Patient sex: M
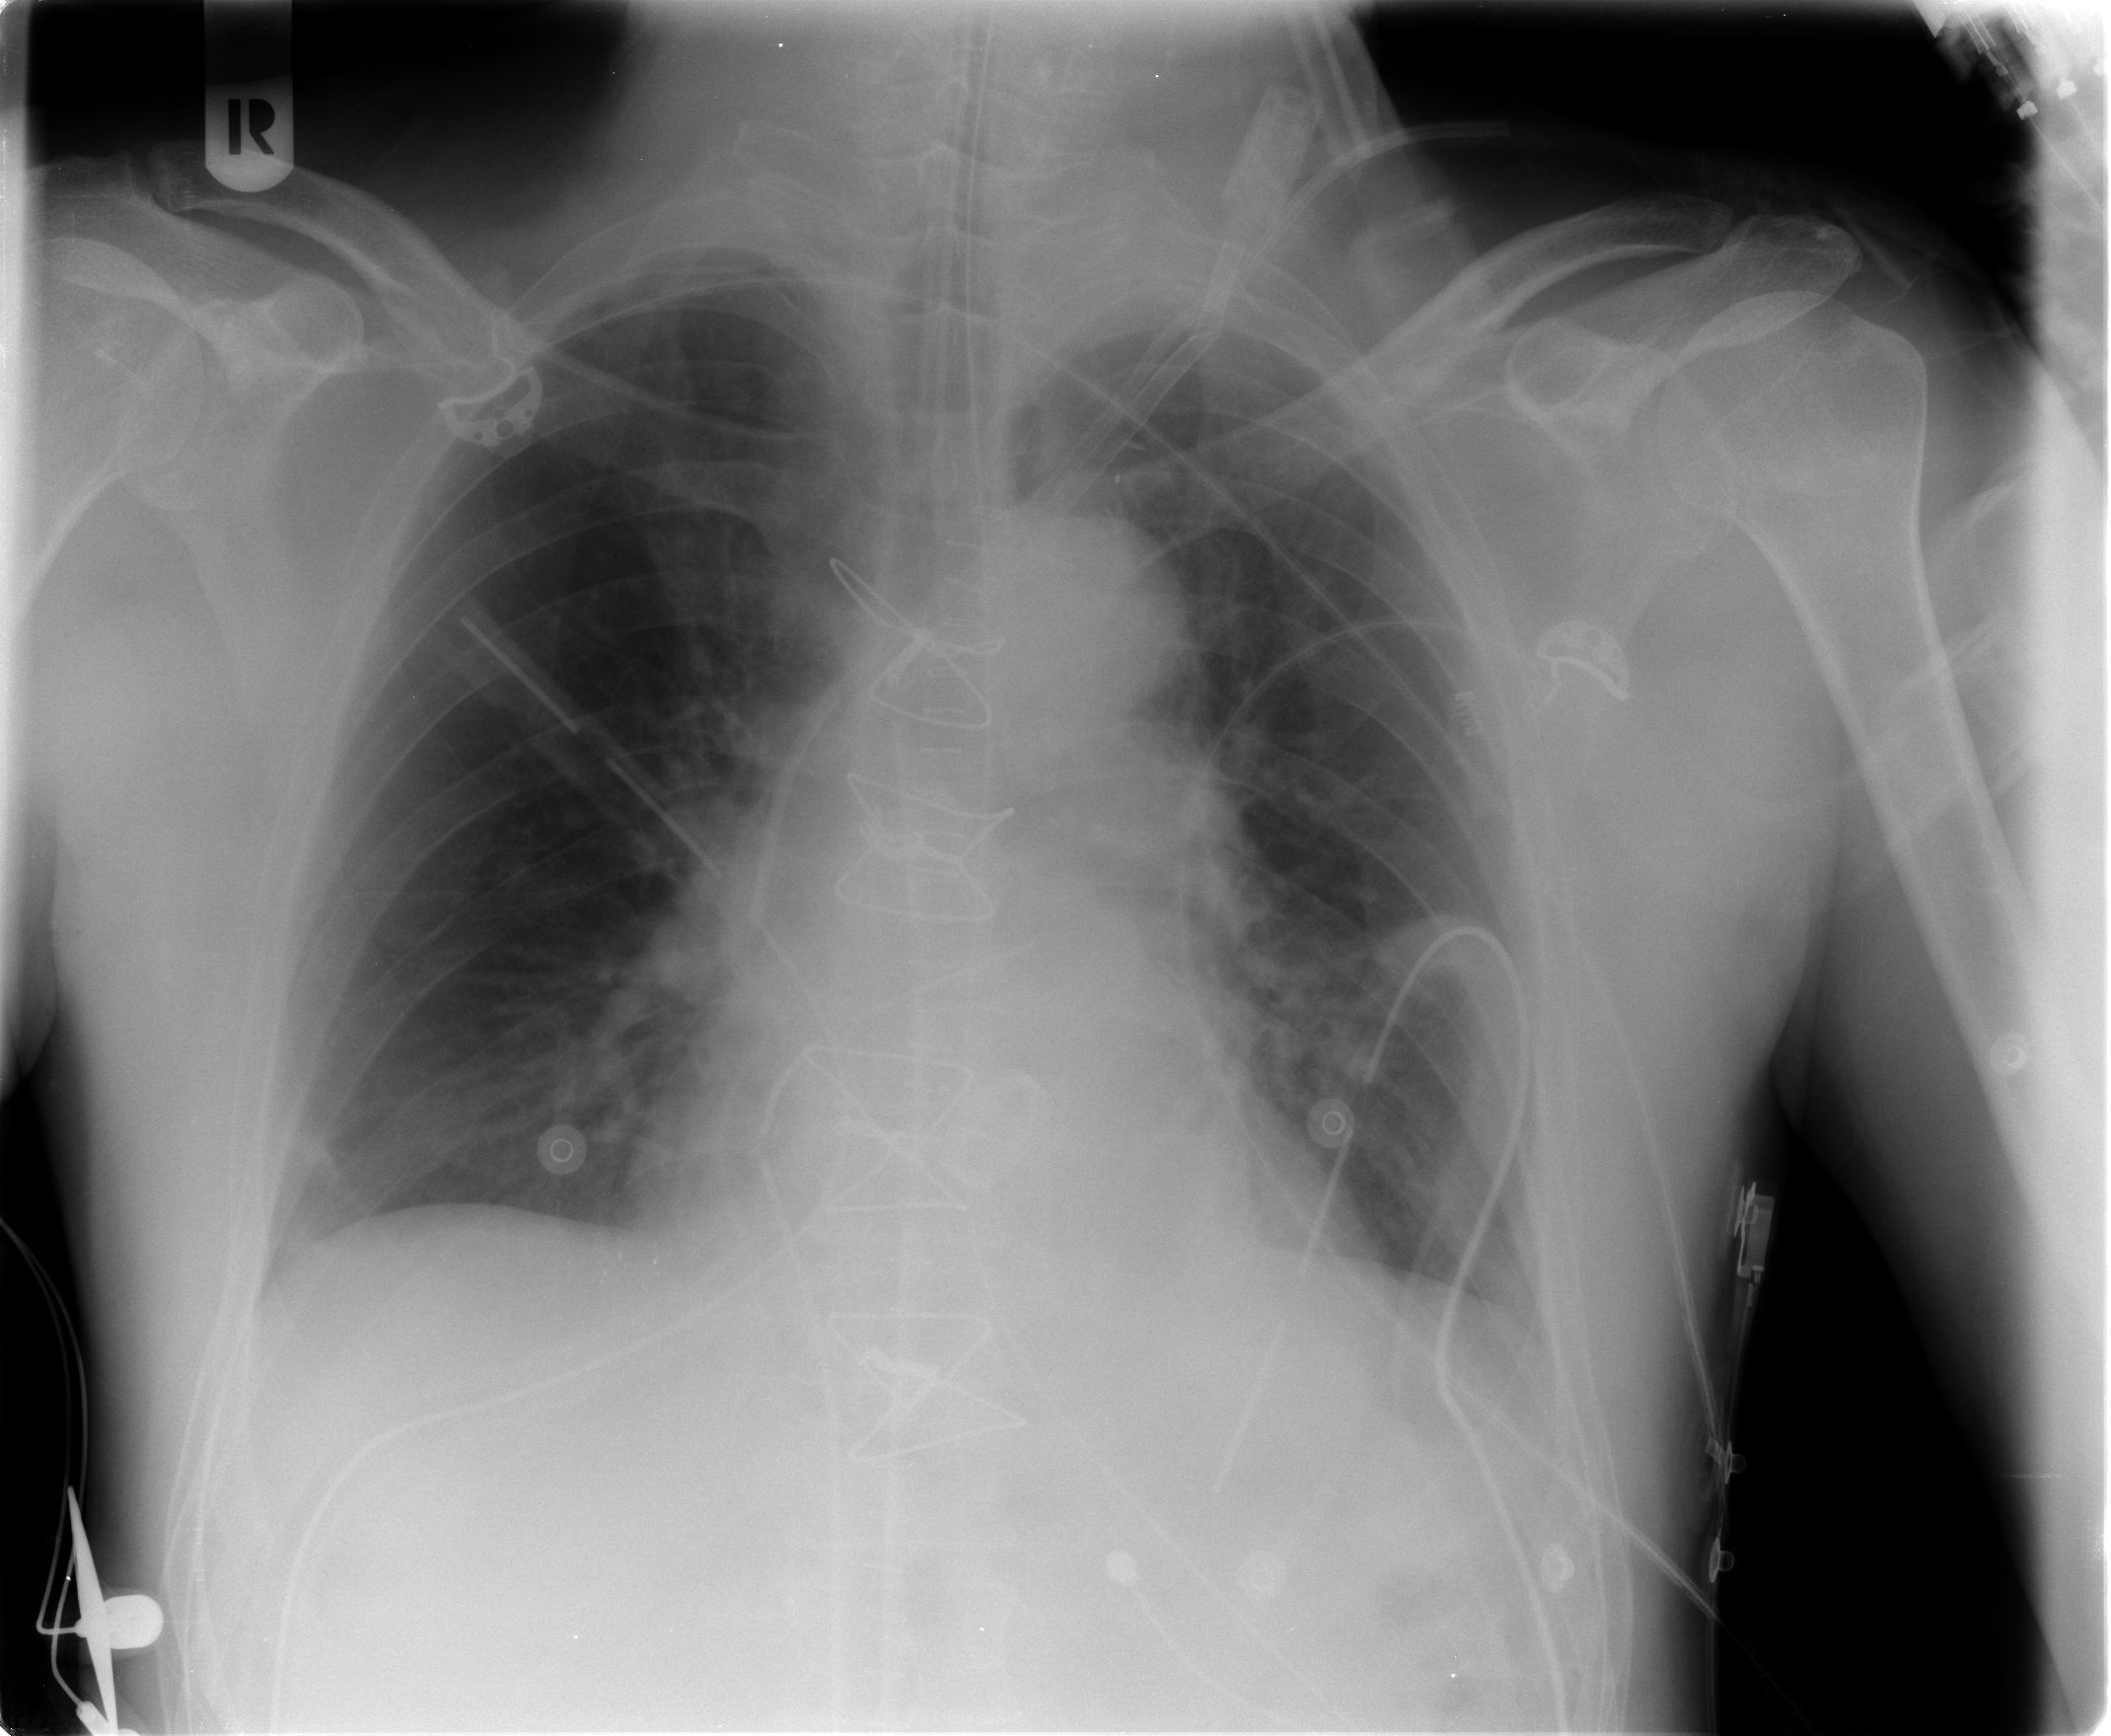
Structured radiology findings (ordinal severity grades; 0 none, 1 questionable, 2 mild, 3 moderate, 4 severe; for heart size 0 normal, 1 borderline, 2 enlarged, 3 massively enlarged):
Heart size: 0
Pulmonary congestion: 2
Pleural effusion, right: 0
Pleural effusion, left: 0
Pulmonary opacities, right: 0
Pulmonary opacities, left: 0
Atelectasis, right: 2
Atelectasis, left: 2